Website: lowes
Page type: customer-info-address
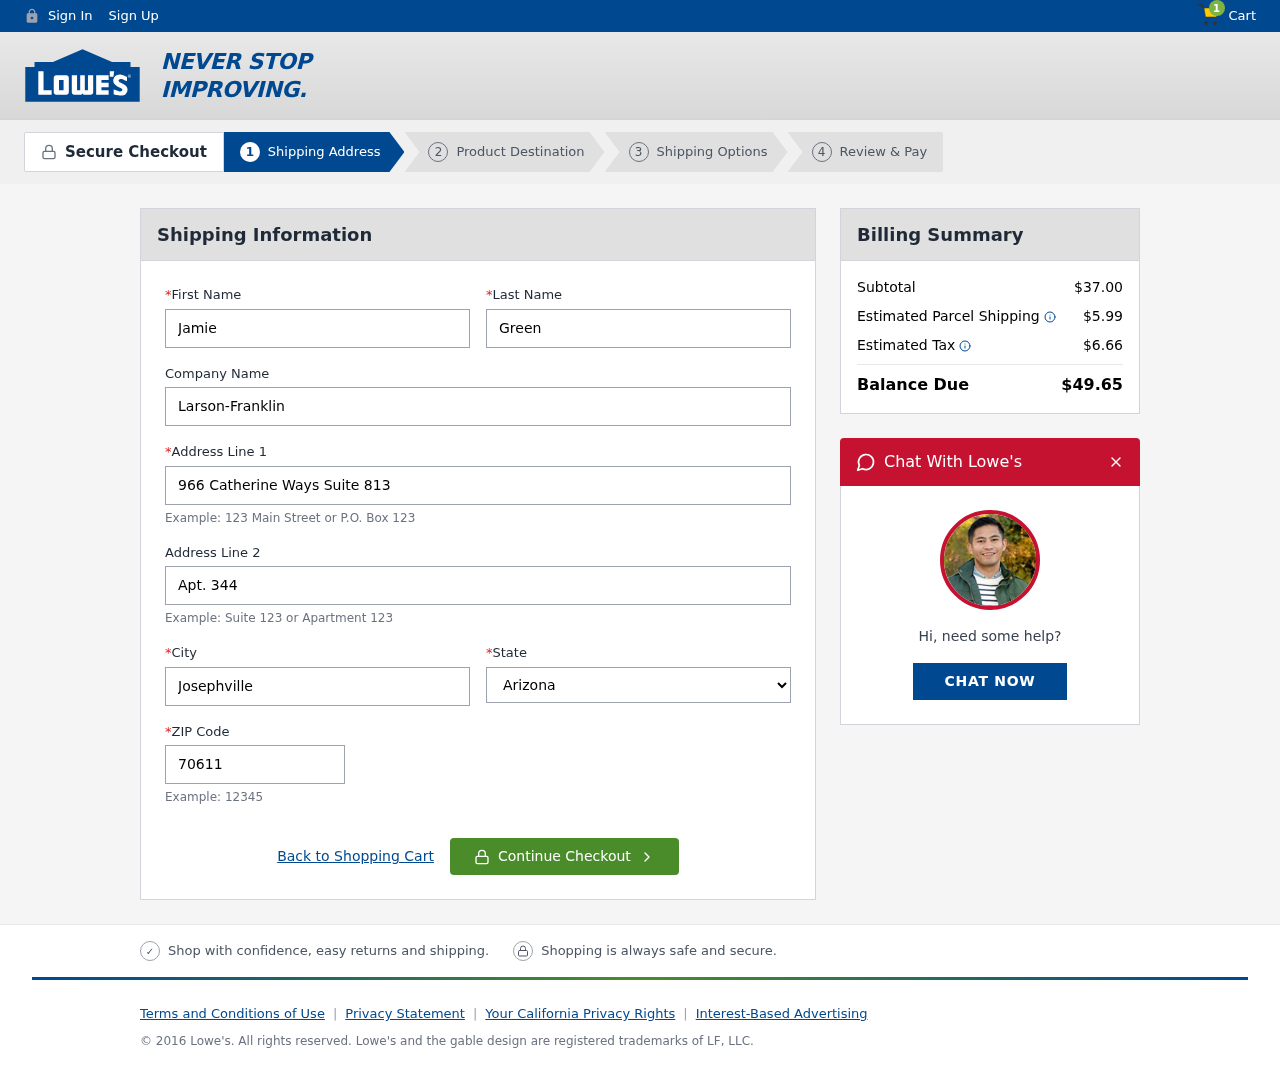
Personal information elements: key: PII_CITY
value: Josephville
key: PII_COMPANY
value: Larson-Franklin
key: PII_FIRSTNAME
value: Jamie
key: PII_LASTNAME
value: Green
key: PII_POSTCODE
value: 70611
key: PII_STATE
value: Arizona
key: PII_STREET
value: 966 Catherine Ways Suite 813
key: PII_STREET2
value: Apt. 344
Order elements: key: ORDER_NUM_ITEMS
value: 1
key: ORDER_SUBTOTAL
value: $37.00
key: ORDER_SHIPPING_COST
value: $5.99
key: ORDER_TAX
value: $6.66
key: ORDER_TOTAL
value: $49.65